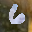
Label: 6